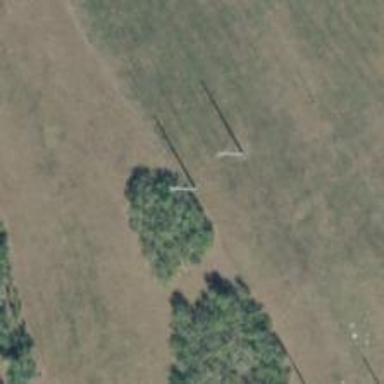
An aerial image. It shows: Power pole.